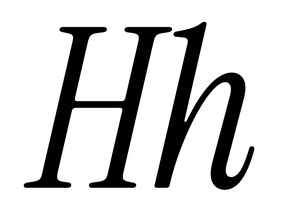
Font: InstrumentSerif-Italic